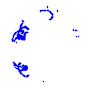
Particle: proton